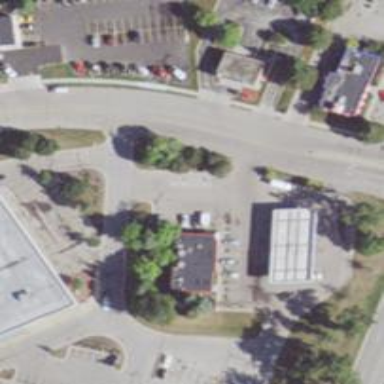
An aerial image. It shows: Convenience shop.